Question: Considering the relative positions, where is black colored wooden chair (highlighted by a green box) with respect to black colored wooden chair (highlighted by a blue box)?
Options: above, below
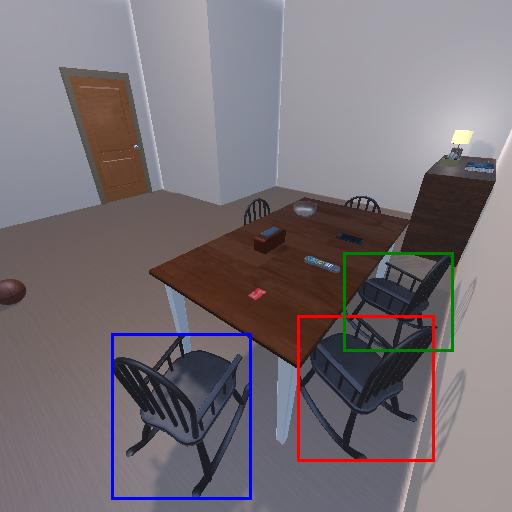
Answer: above